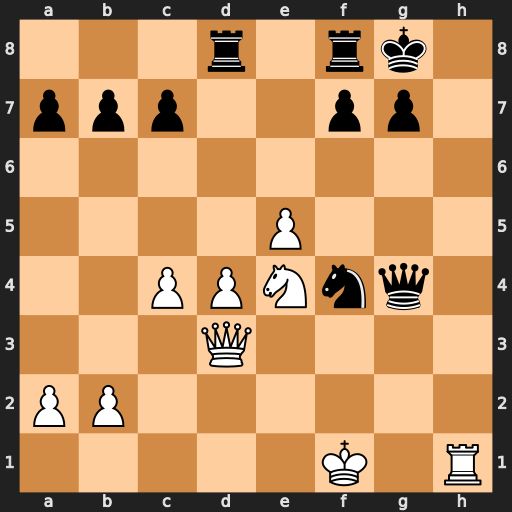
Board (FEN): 3r1rk1/ppp2pp1/8/4P3/2PPNnq1/3Q4/PP6/5K1R
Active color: w
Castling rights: -
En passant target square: -
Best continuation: Nf6+ gxf6 Qh7#